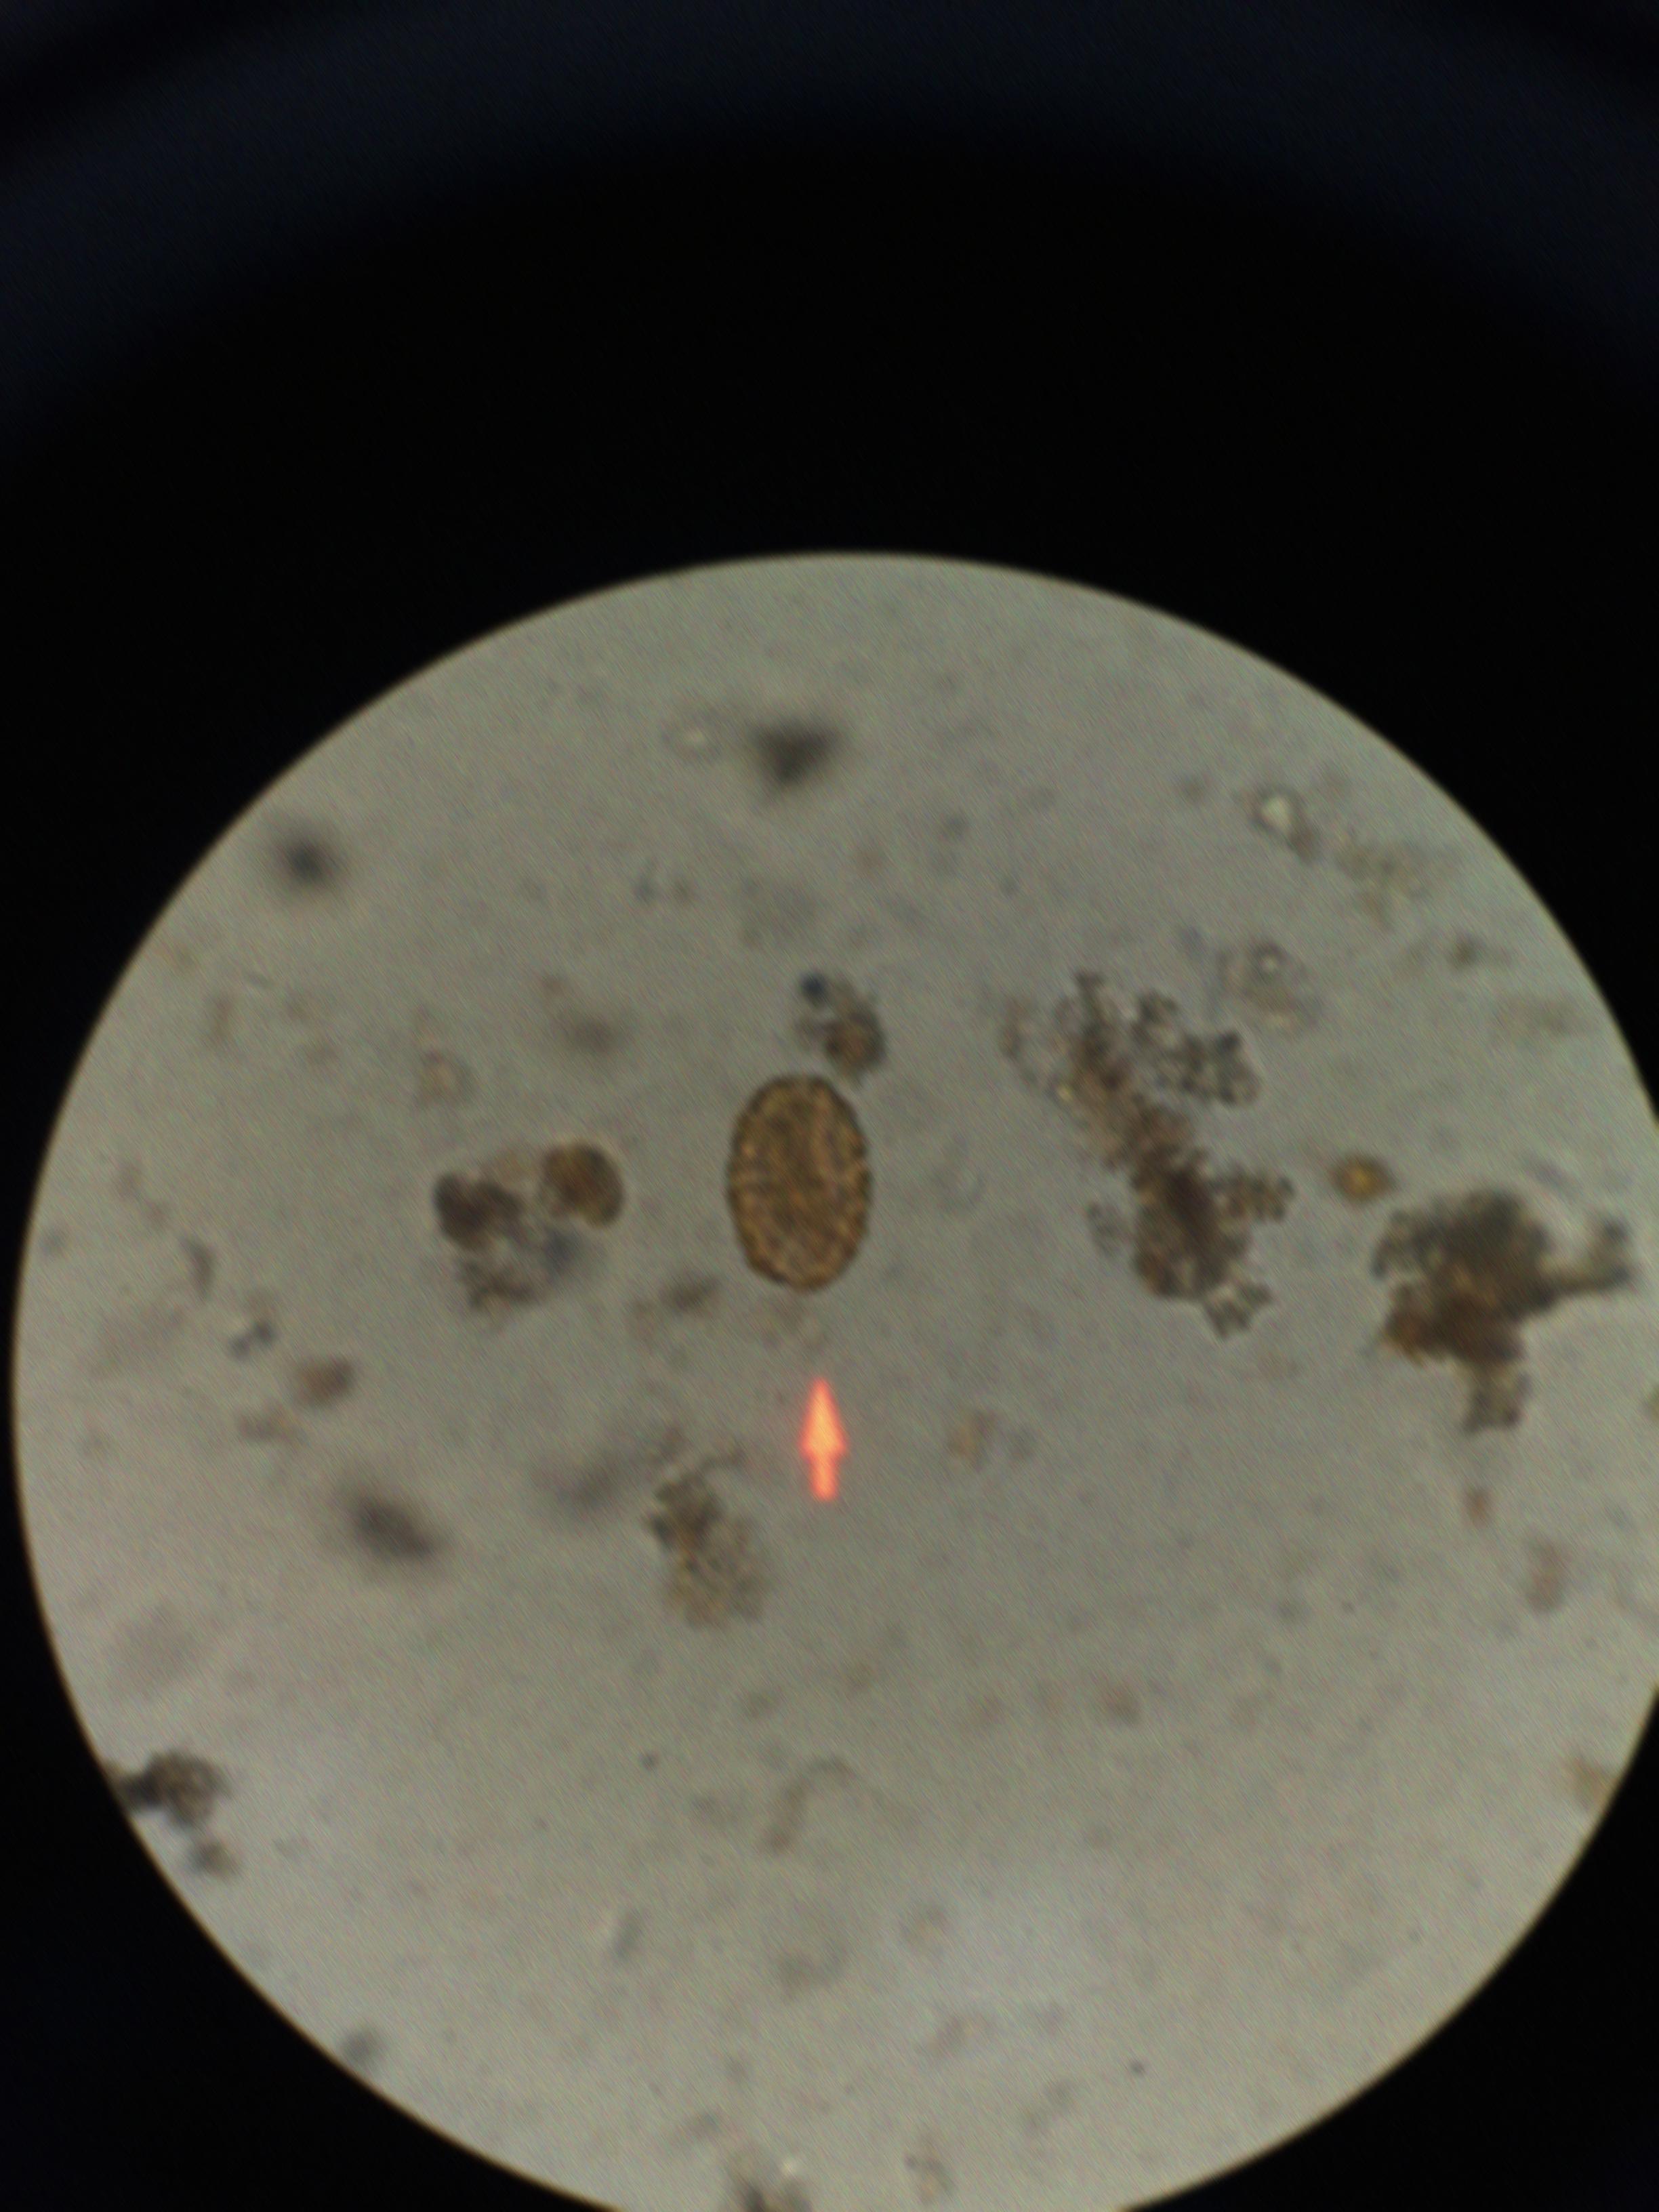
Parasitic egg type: Ascaris lumbricoides